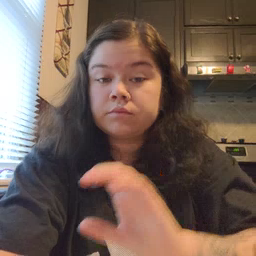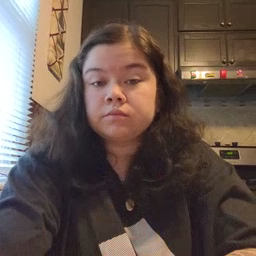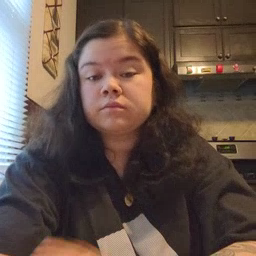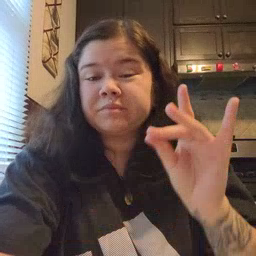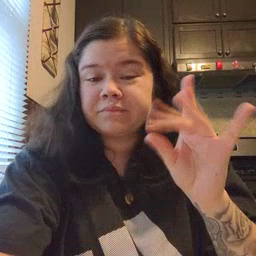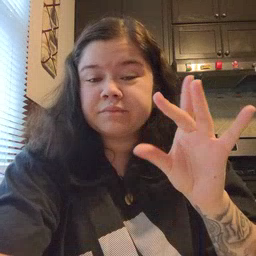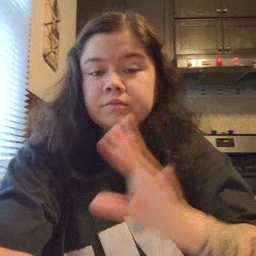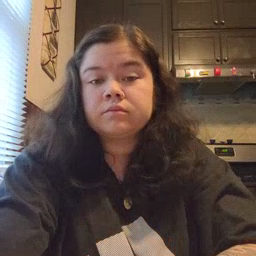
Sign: sticky